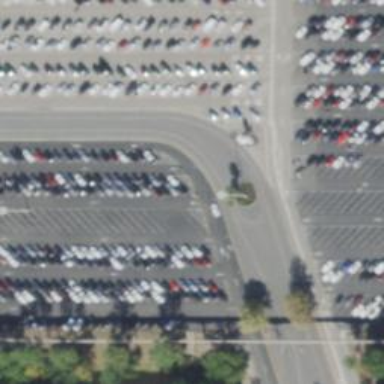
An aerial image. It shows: Designated parking area for trams on service road.